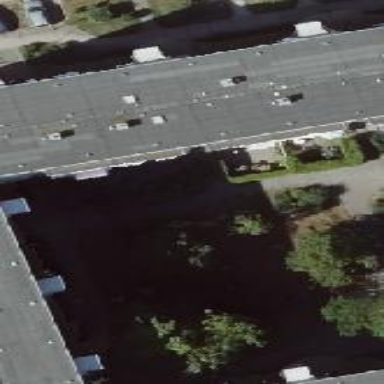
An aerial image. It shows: Building with apartments and flat roof.